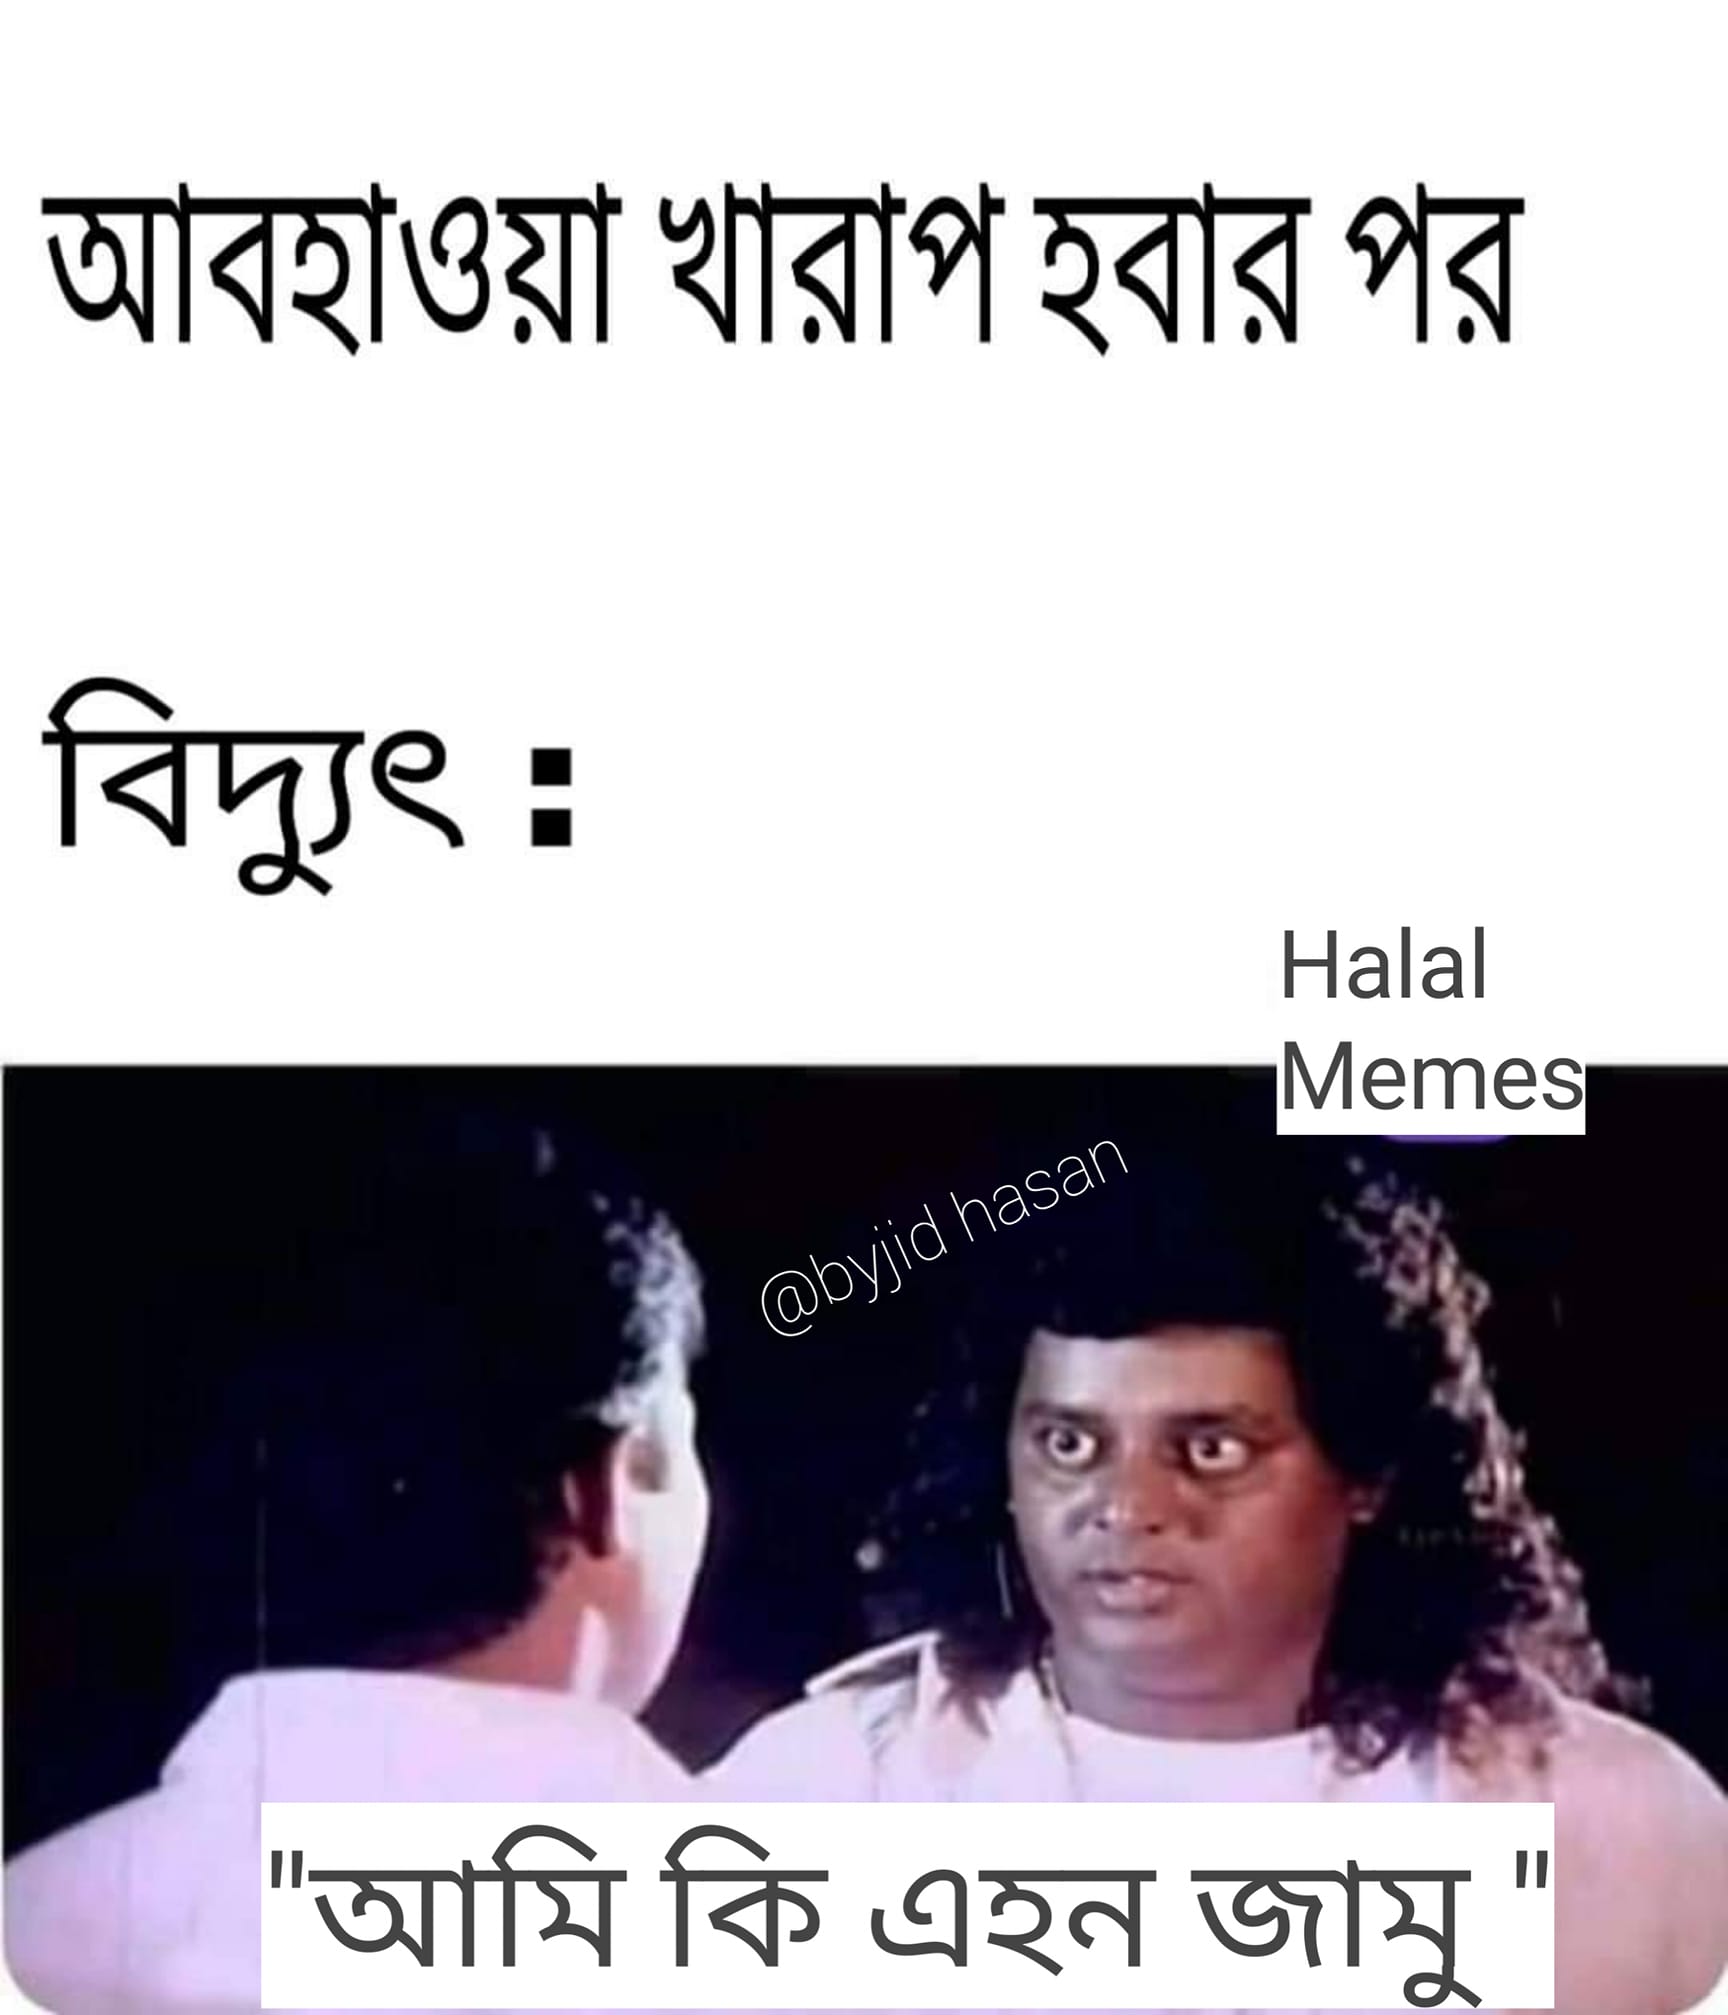
Caption: আবহাওয়া খারাপ হওয়ার পর   বিদ্যুৎঃ "আমি কি এহন জামু "    Halal Memes
Label: non-hate